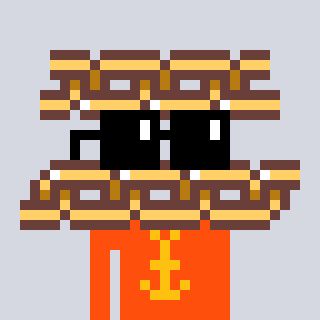
a pixel art character with square black sunglasses, a chain-shaped head and a orange-colored body on a cool background